Interaction volume radius: 5 \u00c5
Interaction volume height: 10 \u00c5
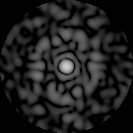
Disorder parameter: 0.8375